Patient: sex M, age 44
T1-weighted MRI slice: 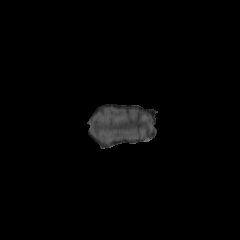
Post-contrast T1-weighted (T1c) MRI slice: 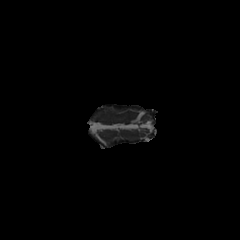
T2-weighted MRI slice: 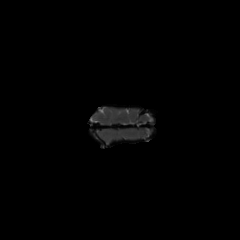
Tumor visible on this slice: no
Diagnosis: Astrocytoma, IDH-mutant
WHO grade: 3